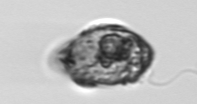
Label: Proterythropsis